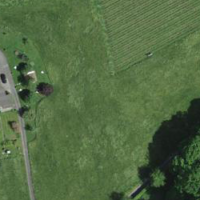
EUNIS habitat code: 40
Species observed at this site:
Castanea sativa